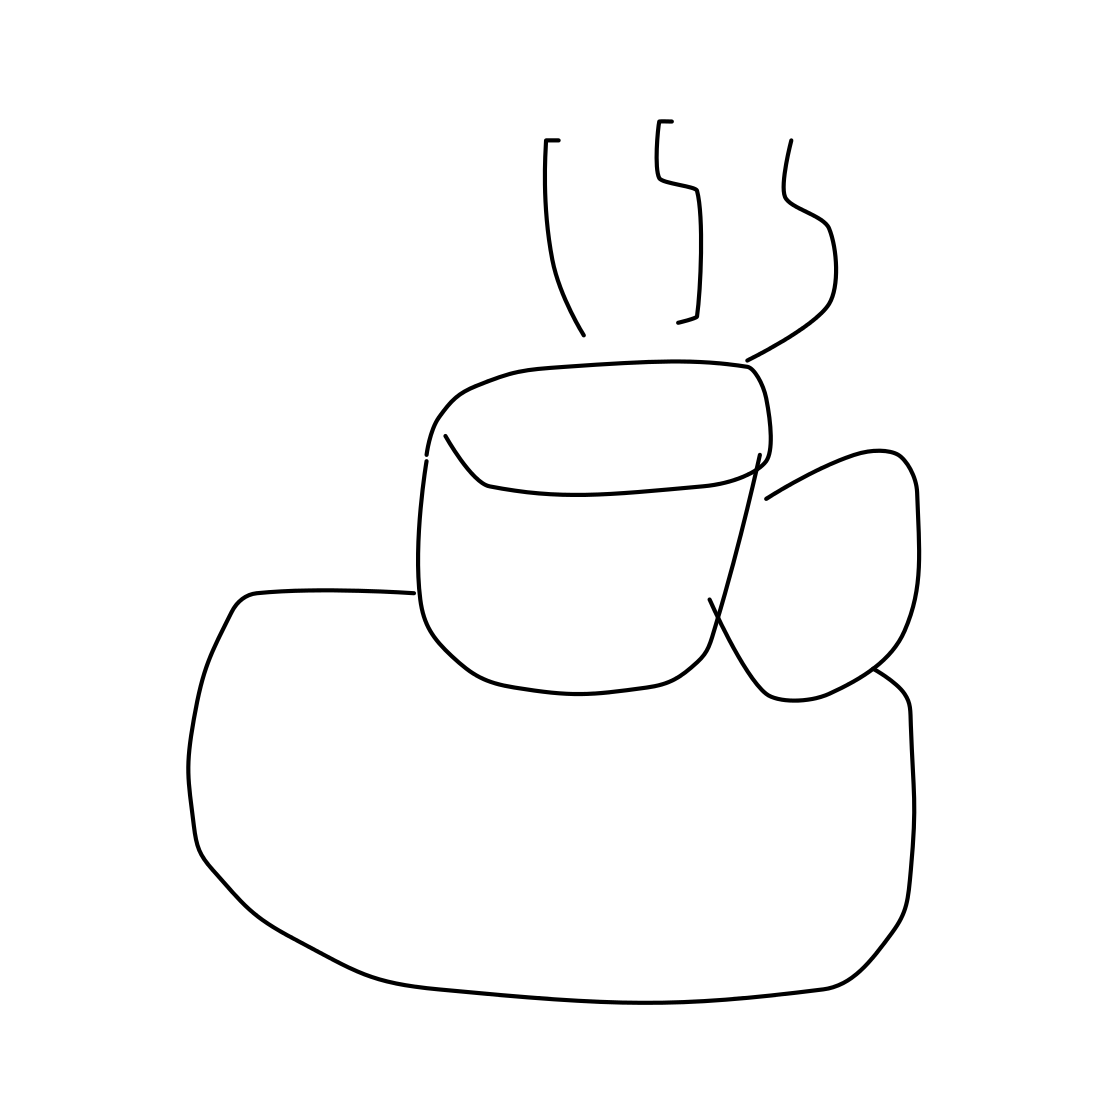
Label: teacup